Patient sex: F
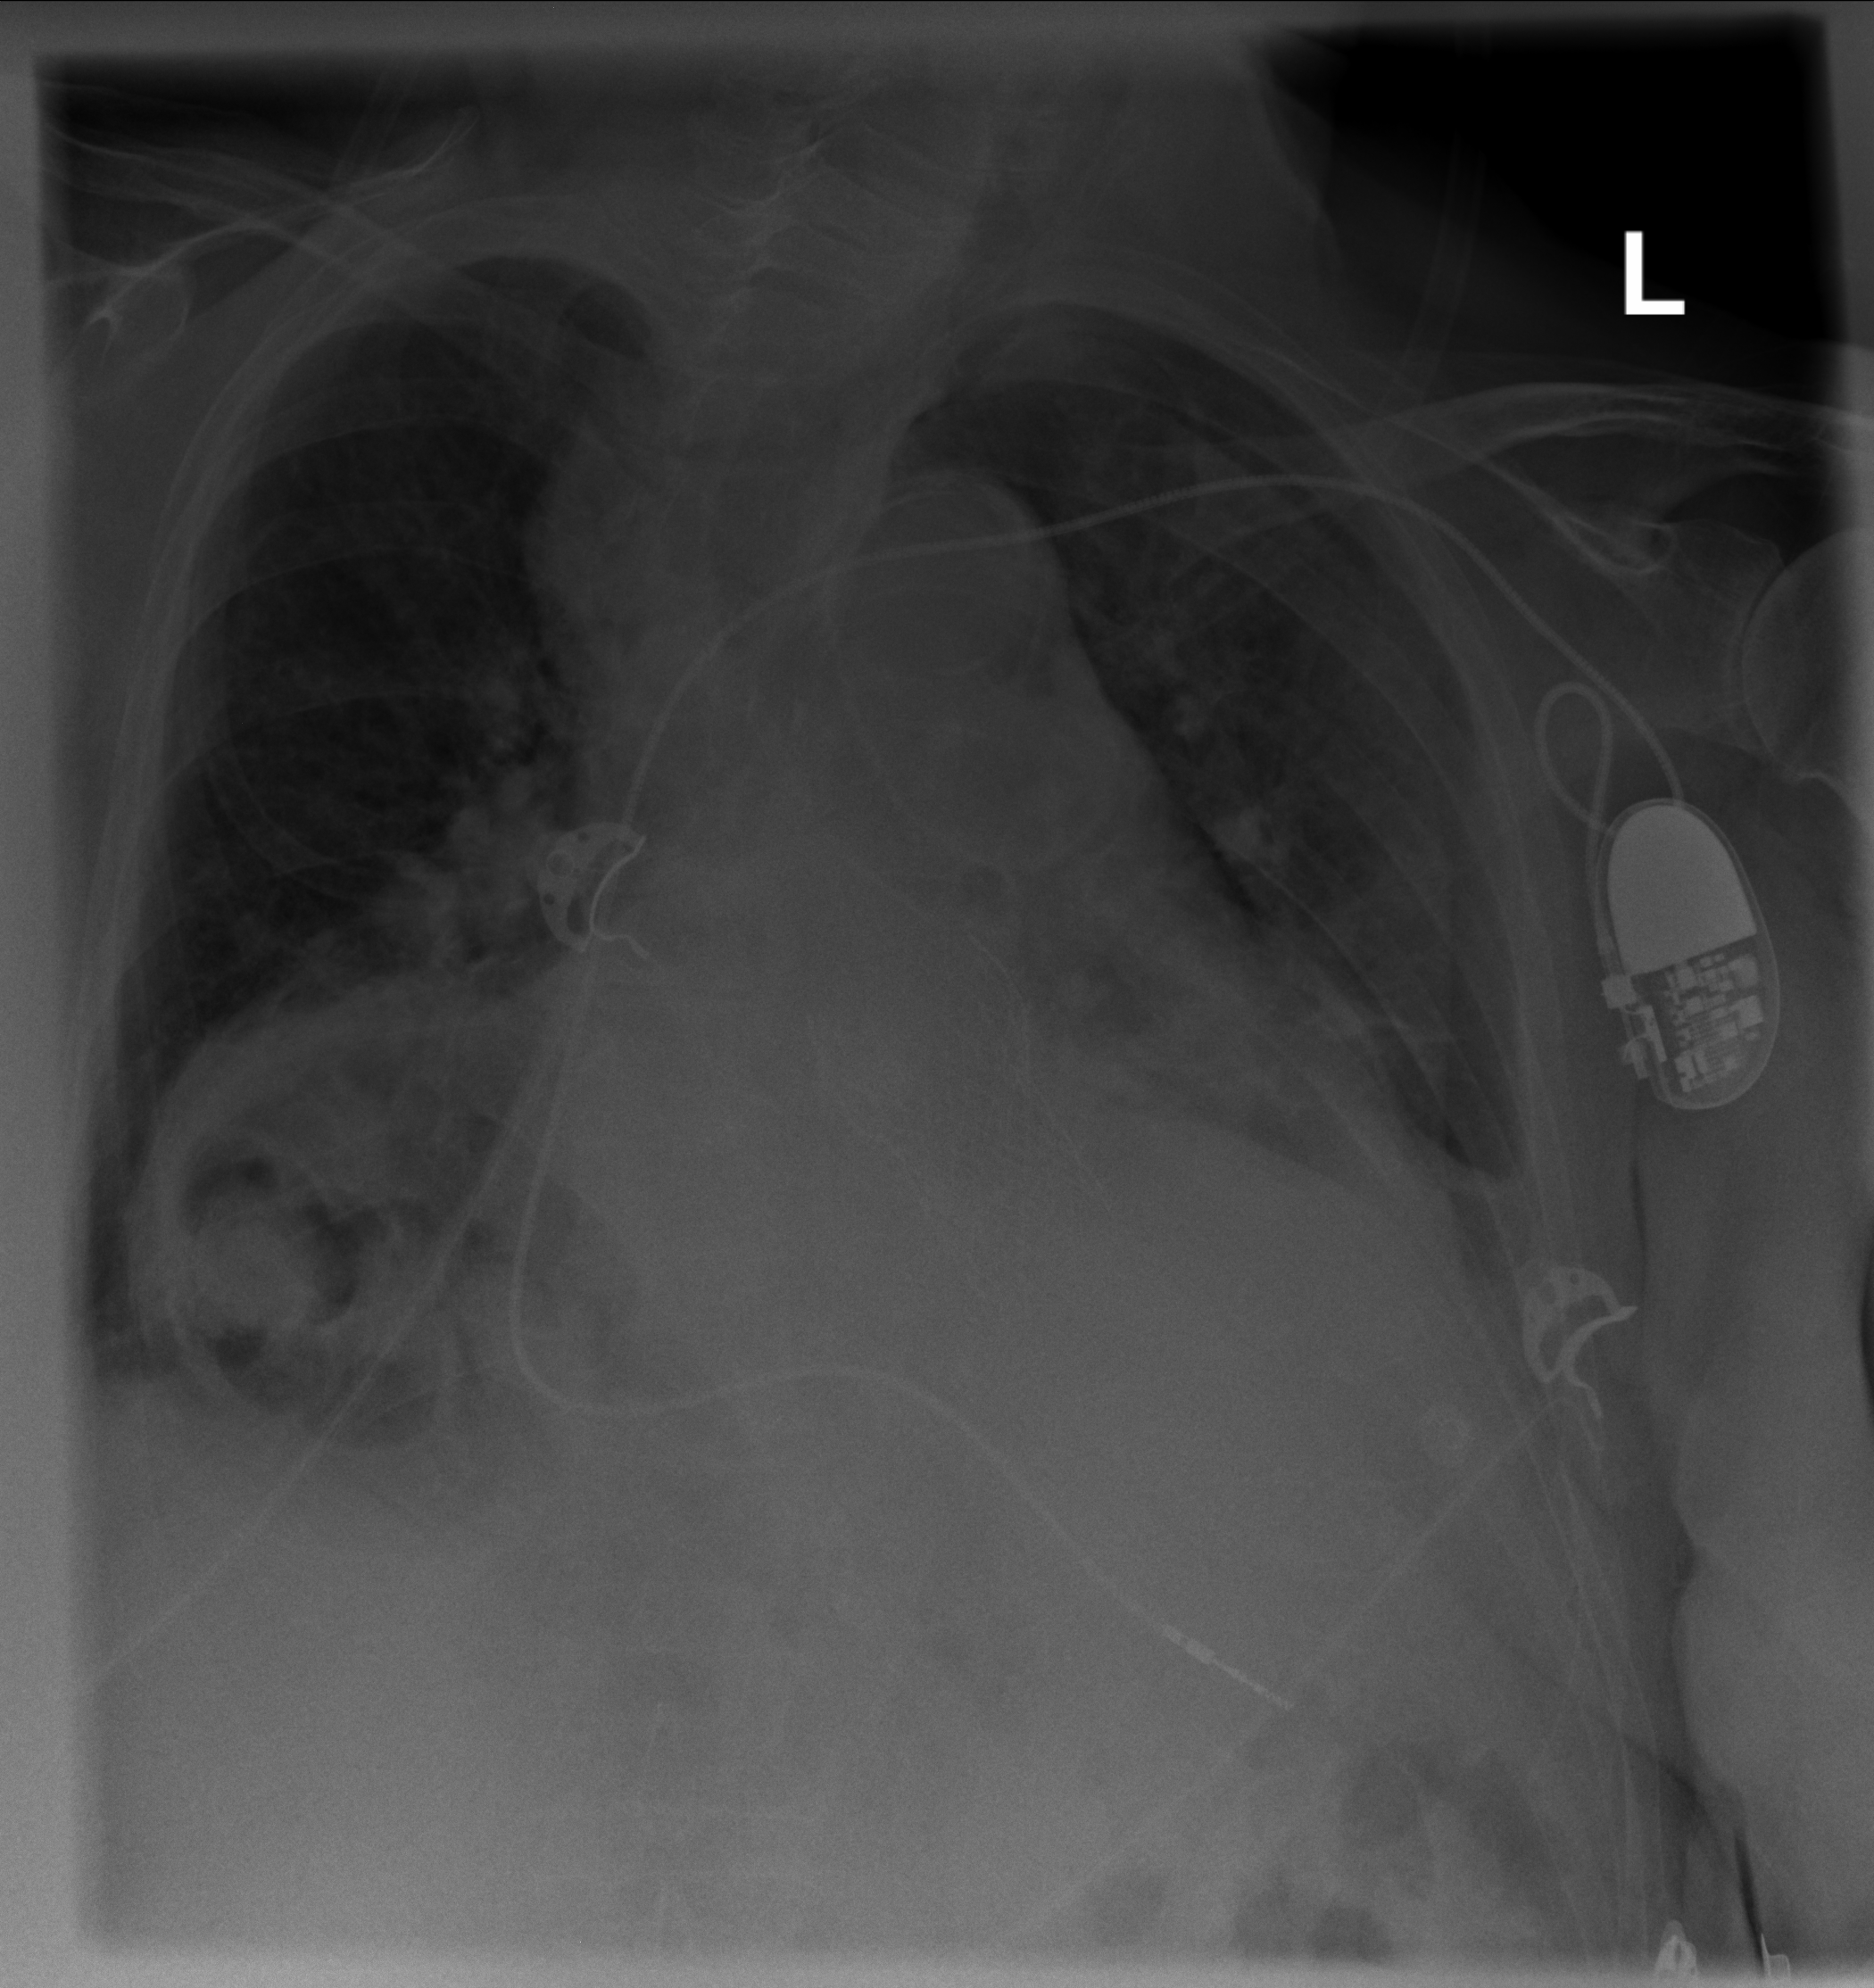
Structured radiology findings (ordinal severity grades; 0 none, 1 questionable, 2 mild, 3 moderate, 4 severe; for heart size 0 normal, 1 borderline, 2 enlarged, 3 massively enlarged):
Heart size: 3
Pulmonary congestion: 2
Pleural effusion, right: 0
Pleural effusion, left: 2
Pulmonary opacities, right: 2
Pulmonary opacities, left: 2
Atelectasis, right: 2
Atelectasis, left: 2